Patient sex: M
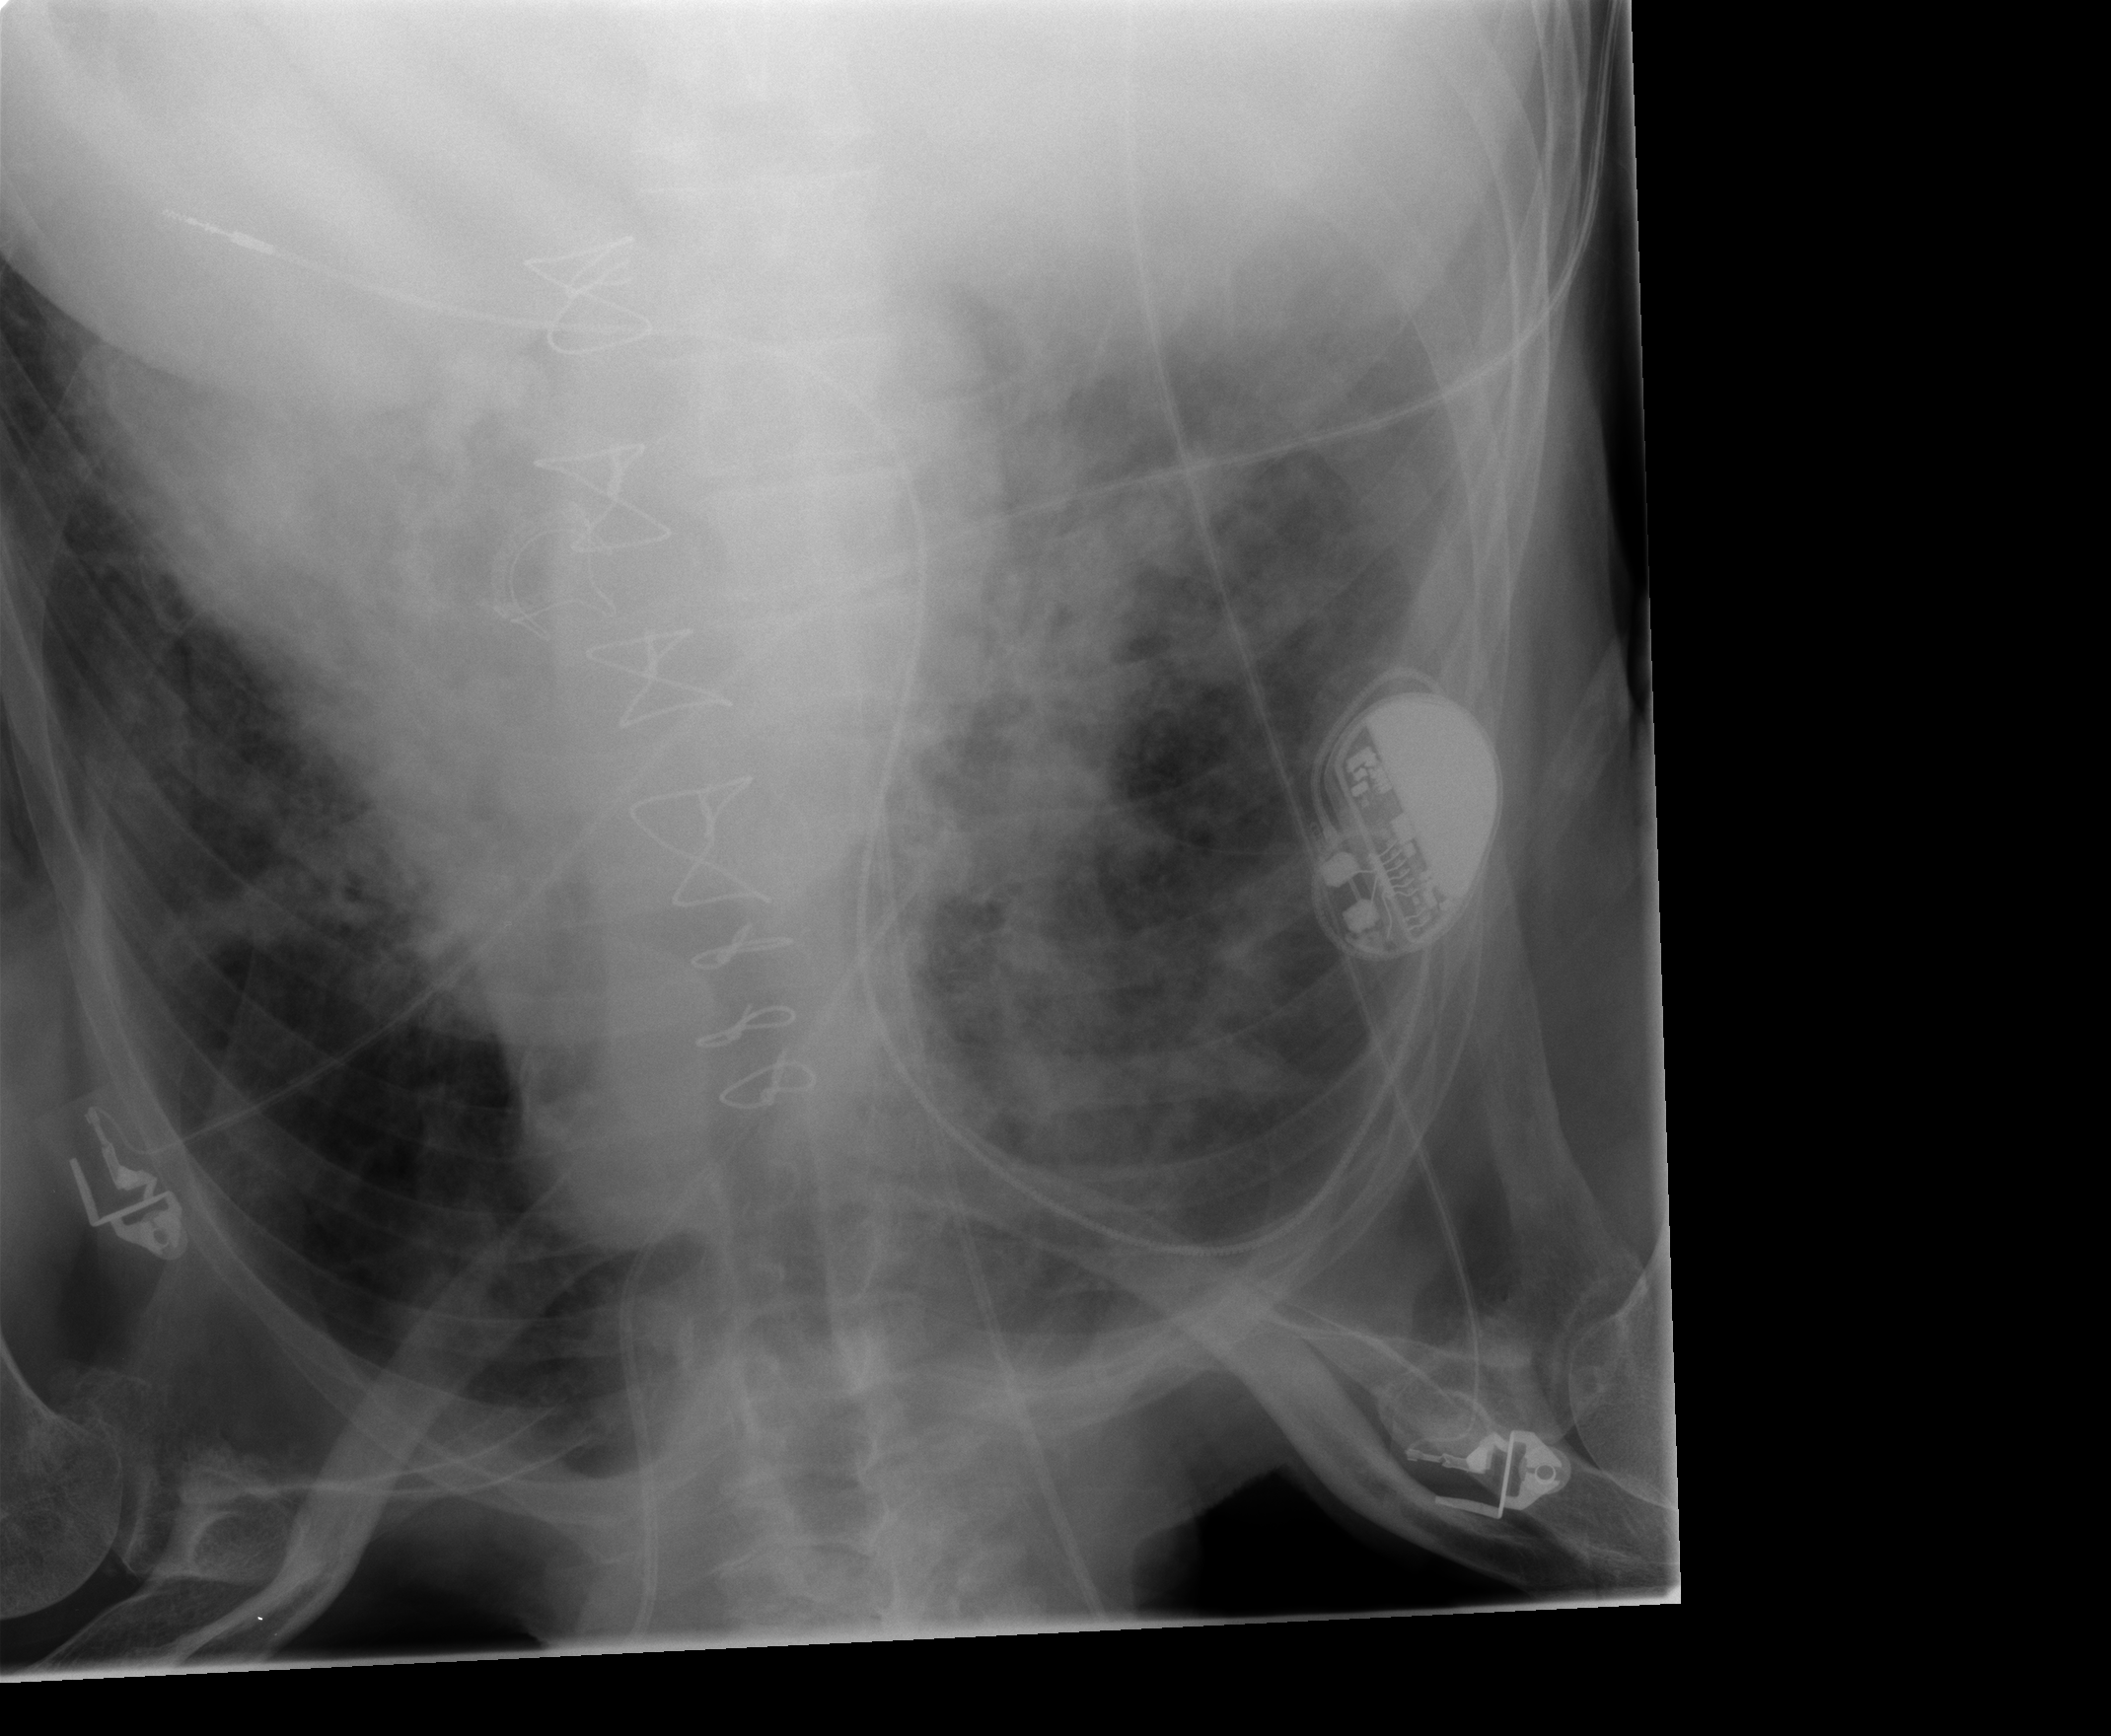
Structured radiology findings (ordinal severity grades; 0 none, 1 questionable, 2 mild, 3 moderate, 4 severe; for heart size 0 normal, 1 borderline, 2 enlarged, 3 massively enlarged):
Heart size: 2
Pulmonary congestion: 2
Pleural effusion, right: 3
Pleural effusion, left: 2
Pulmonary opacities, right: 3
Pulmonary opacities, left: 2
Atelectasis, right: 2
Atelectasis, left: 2